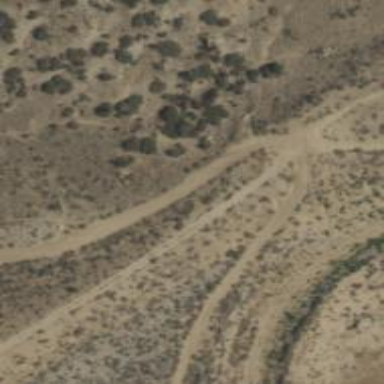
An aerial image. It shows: Path with excellent trail visibility.